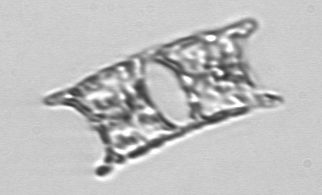
Label: Eucampia